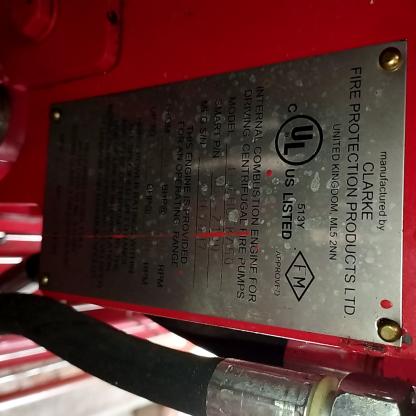
Klasa: tabliczka-znamionowa